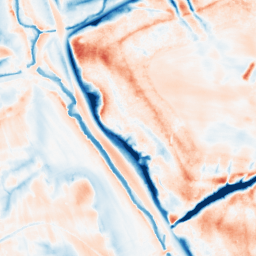
Category: multiscale
Decomposition family: dog_multiscale
Decomposition parameters: sigma_ratio: 2
n_scales: 4
base_sigma: 0.5
Upsampling method: lanczos
Upsampling parameters: scale: 8
Upsampling scale: 8